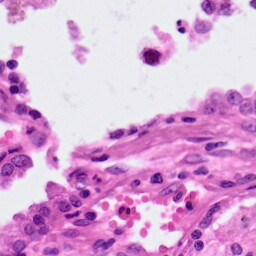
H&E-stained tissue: Lung